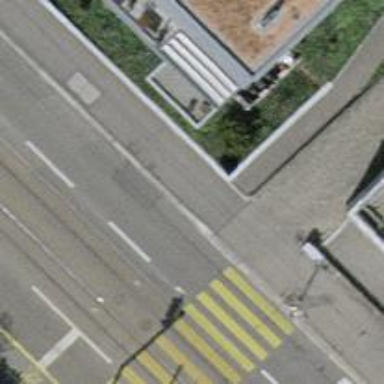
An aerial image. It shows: Unmarked crossing with traffic calming table.